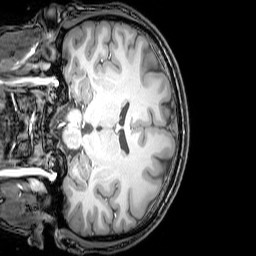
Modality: T1w
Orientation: coronal
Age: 24
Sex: male
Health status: healthy
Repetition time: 0.081 s
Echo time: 0.037 s